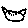
Label: cat